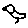
Label: bird